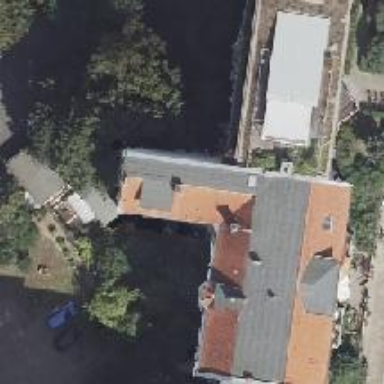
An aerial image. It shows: Building with apartments featuring unique double saltbox roof shape.